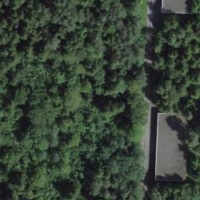
EUNIS habitat code: 41
Species observed at this site:
Cephalanthera damasonium